Interaction volume radius: 5 \u00c5
Interaction volume height: 40 \u00c5
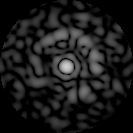
Disorder parameter: 0.8506